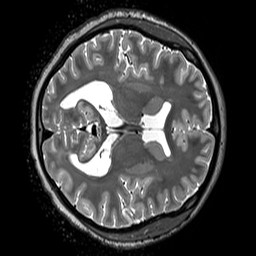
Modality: T2w
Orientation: axial
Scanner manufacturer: siemens
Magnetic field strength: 3 T
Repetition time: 3.2 s
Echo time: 0.406 s